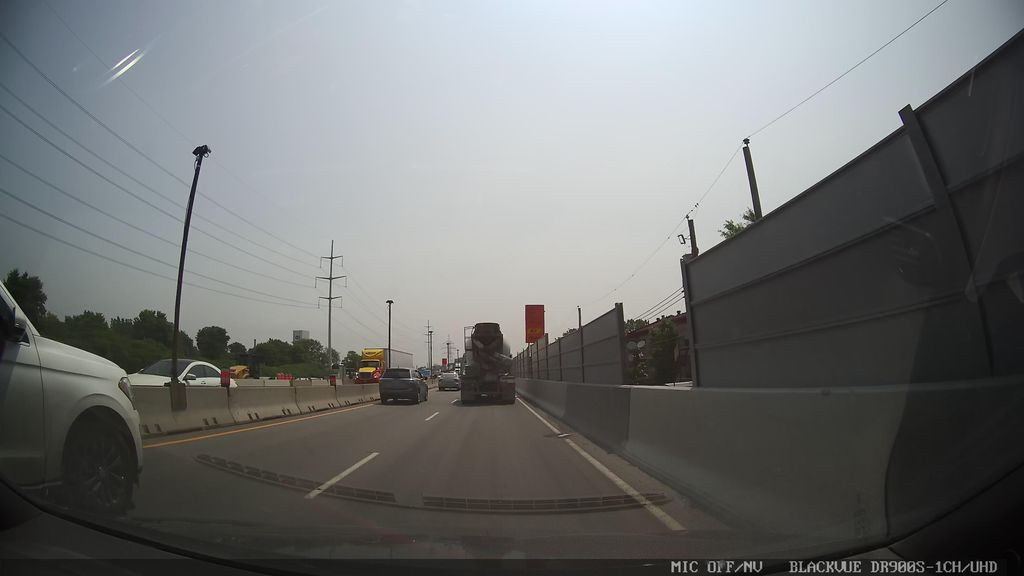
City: montreal